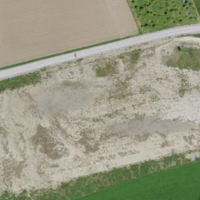
EUNIS habitat code: 57
Species observed at this site:
Buteo buteo